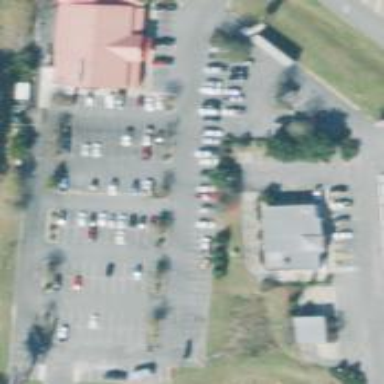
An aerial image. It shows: Parking area.